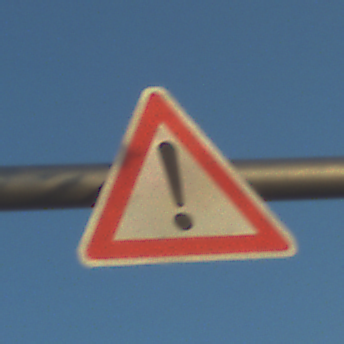
Verkehrszeichen: Gefahrenstelle
Umgebung: Outdoor, RoadRail
Tageszeit: SunriseSunset
Wetter: Clear
Licht: Natural
Jahreszeit: NotSpecified
Kontrast: HighContrast